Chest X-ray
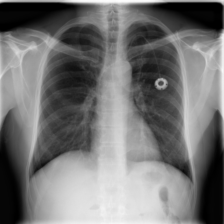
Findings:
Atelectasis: negative
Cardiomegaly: negative
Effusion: negative
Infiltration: negative
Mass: negative
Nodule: negative
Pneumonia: negative
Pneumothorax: negative
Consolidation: negative
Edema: negative
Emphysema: negative
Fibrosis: negative
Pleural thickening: negative
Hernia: negative